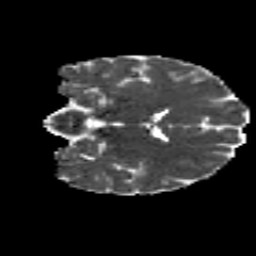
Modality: MD
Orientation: coronal
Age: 19
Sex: female
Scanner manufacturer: siemens
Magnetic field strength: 3 T
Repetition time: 8.8 s
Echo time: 0.085 s